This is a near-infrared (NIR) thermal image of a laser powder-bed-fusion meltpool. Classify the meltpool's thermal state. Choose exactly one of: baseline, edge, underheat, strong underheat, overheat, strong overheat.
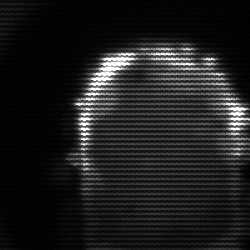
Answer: baseline